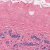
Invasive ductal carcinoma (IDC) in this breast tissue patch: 0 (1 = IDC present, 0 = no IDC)